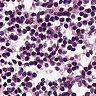
Metastatic tissue present: no